Question: I'm trying to figure out how to send a complex object through javascript to my C# webservice.
Here xml string:
'''
<?xml version="1.0" encoding=utf-8?><soap:Envelope xmlns:xsi=http://www.w3.org/2001/XMLSchema-instance xmlns:xsd="http://www.w3.org/2001/XMLSchema" xmlns:soap="http://schemas.xmlsoap.org/soap/envelope/"><soap:Body>
<SaveResponse xmlns="http://tempuri.org/">
<RL>
<response_entries>
<ResponseEntry>
<response_id>string</response_id>
<account_id>string</account_id>
<organization_id>string</organization_id>
<form_header_id>string</form_header_id>
<status>string</status>
<field0>string</field0>
<field1>string</field1>
<field99>string</field99>
</ResponseEntry>
<ResponseEntry>
<response_id>string</response_id>
<account_id>string</account_id>
<organization_id>string</organization_id>
<form_header_id>string</form_header_id>
<status>string</status>
<field0>string</field0>
<field1>string</field1>
<field99>string</field99>
</ResponseEntry>
</response_entries>
</RL>
</SaveResponse>
'''
Example of what I'm trying to send:

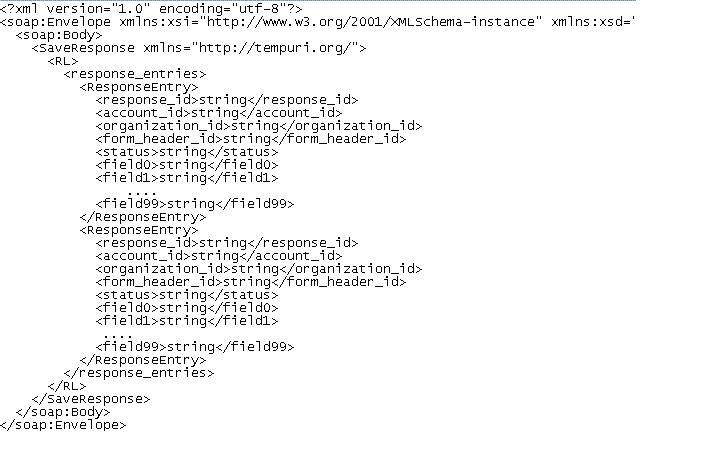
Answer: As Marc mentioned, it is very easy to use JSON in javascript, so lets do that:
First create a web service:
'''
[WebMethod]
public string DoStuff(string json)
{
var js = new JavaScriptSerializer();
MyType input = js.Deserialize<MyType>(json);
return js.Serialize(DoStuff(input));
}
'''
That input is a json string which JavaScriptSerializer will turn into a .NET object very easily. DoStuff(MyType) is a method you define that takes whatever input you need and does stuff with it.
Now it's time to consume (I'm using GET here, but if it's active you should POST):
'''
$.get("TestService.asmx/DoStuff", { json: jsonString })
.success(function (data) {
// code goes here!
});
'''
use <URL> to serialize the jsonString from a javascript object